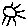
Label: sun